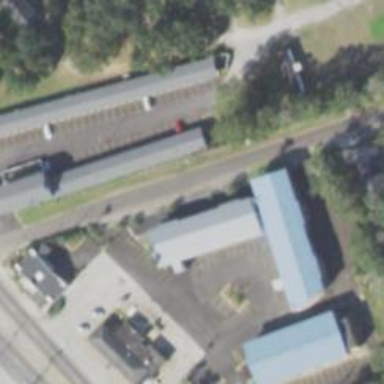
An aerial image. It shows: Motel building.